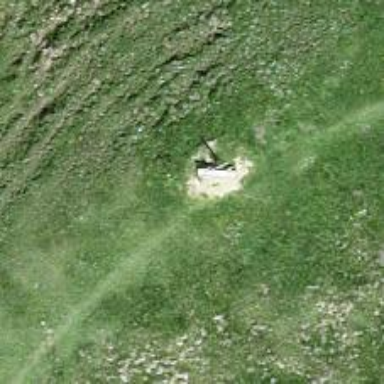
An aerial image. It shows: Wayside cross with historic significance.